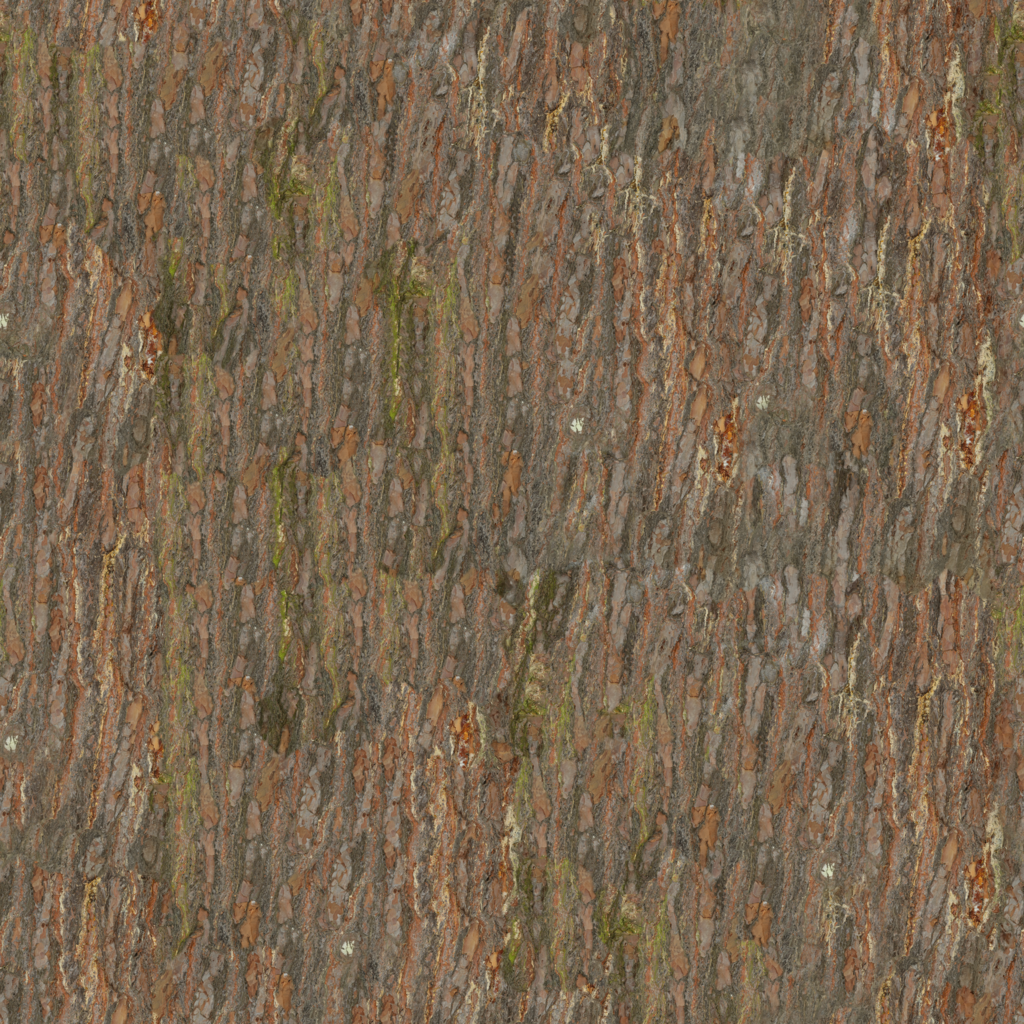
Texture map type: Color